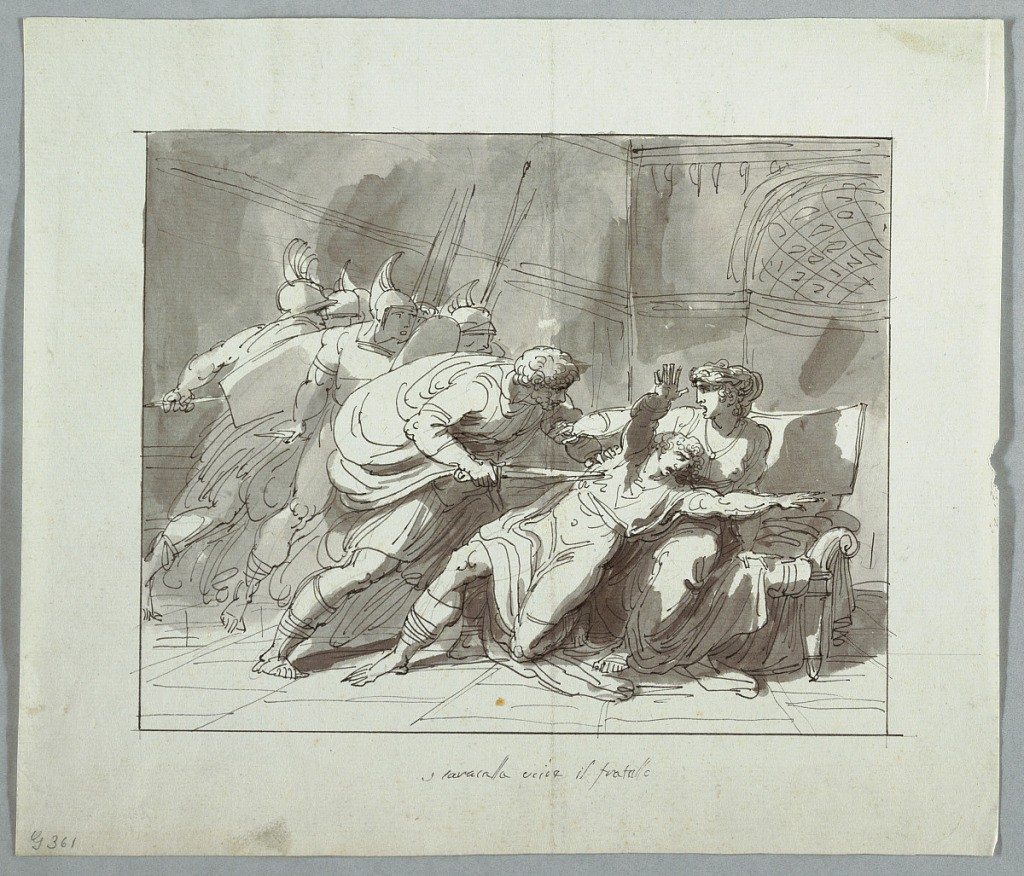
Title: Drawing
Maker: Felice Giani, Italian, 1758–1823
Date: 1800-1810
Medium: Pencil. Pen, black, ink. Purplish grey water-color wash. Paper
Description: The youth kneeling between the legs of his seated mother Julia is stabbed with a sword by his brother. A troup of soldiers follows Carcalla.